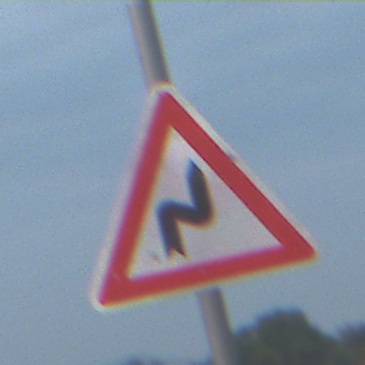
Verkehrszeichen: DoppelkurveRechts
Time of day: SunriseSunset
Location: Outdoor (Nature)
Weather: PartlyCloudy
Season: NotSpecified
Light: Natural